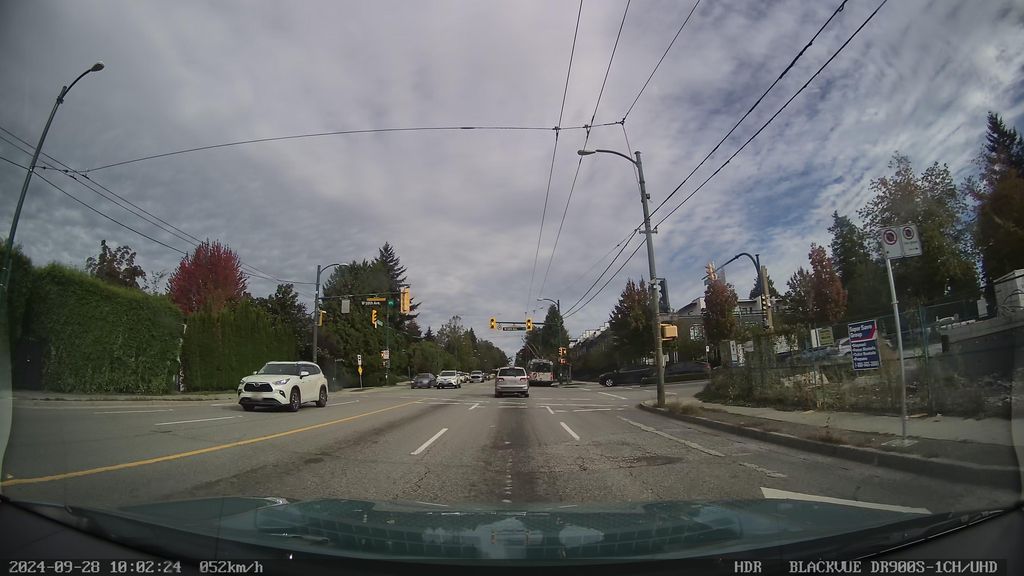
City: vancouver